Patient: sex F, age 66
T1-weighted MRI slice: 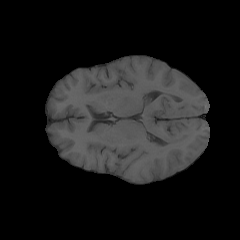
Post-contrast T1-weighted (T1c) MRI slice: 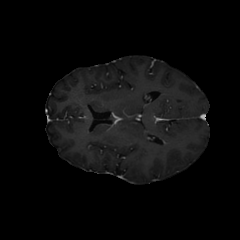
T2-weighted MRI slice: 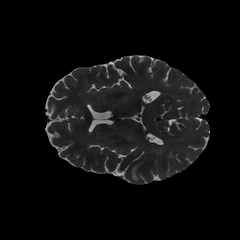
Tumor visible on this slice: yes
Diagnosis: Glioblastoma, IDH-wildtype
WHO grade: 4